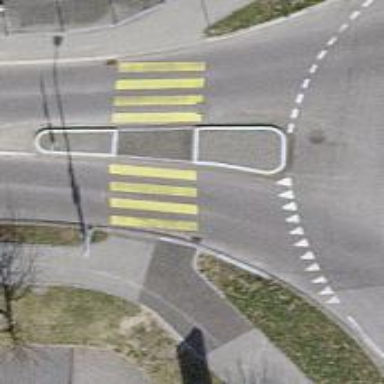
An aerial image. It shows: Uncontrolled zebra crossing on the road.